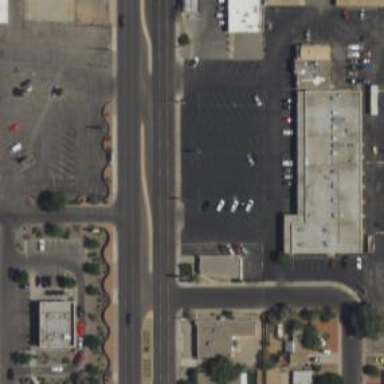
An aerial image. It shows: Retail area.